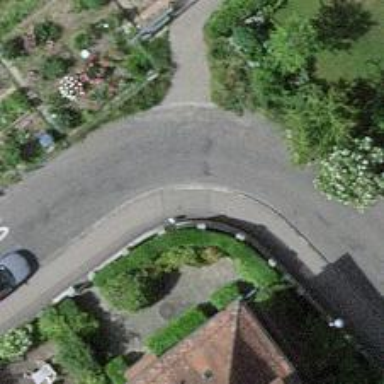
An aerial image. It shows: Kerb barrier.